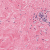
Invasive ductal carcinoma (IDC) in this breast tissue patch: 0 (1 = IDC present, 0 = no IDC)